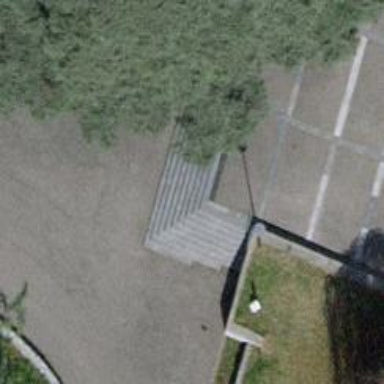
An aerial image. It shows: Set of concrete steps.